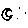
Label: moon